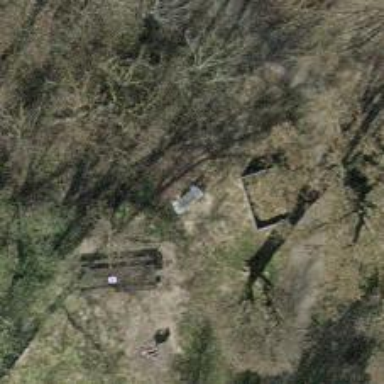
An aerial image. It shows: Bench.